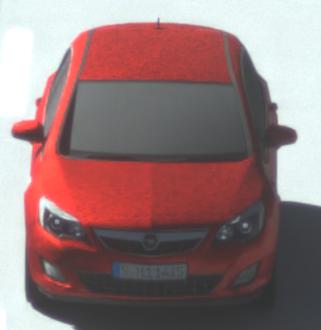
Make: Opel
Model: Astra 1.4 ecoFlex
Detailed model: Astra (J)
Model produced from: 2009/12
Model produced until: 2010/12
Doors: 5
Color: red
Road condition: dry road
Daytime: morning or afternoon
Contrast: medium contrast